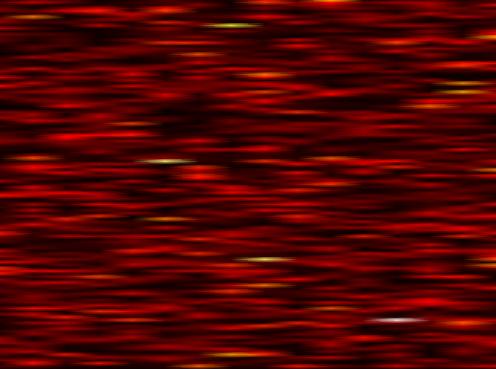
Label: WOLA